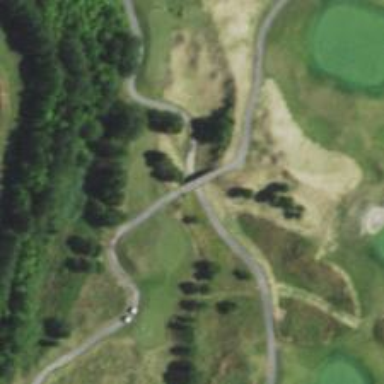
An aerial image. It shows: Service road that includes bridge over golf cart path.